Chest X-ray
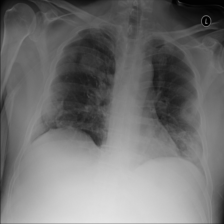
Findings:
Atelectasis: negative
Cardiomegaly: negative
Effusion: negative
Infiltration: negative
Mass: negative
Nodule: negative
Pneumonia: negative
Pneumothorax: negative
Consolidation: negative
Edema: negative
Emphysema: negative
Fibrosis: negative
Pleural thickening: negative
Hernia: negative